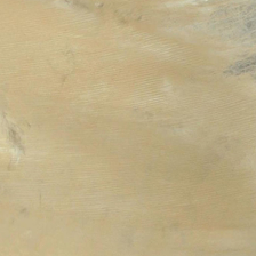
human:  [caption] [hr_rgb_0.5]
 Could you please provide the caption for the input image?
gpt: The waves are encased in waves

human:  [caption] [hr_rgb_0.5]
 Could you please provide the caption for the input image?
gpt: Everything will turn yellow sand here.

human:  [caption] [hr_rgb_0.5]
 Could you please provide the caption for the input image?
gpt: What makes a yellow patch in the sand.

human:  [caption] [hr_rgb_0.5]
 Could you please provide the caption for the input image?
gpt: The rough waves were beating in the rocks.

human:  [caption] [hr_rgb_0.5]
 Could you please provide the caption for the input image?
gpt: It doesn't matter what turns out to be yellow spots in the sand here.